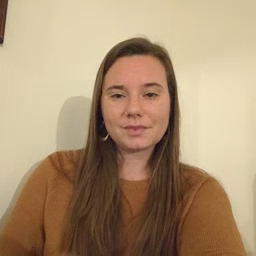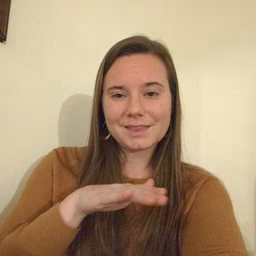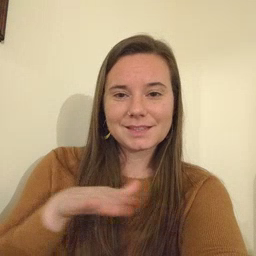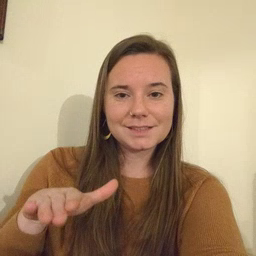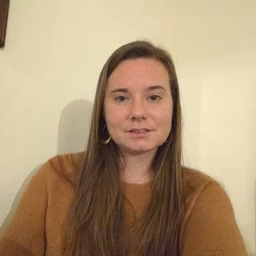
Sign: clean